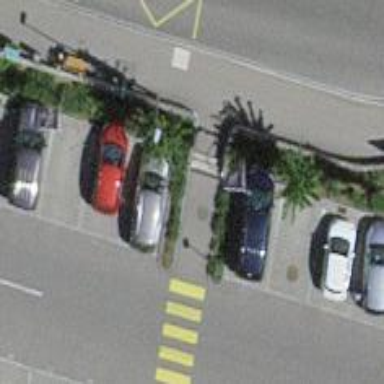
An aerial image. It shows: Set of steps on the road.